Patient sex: M
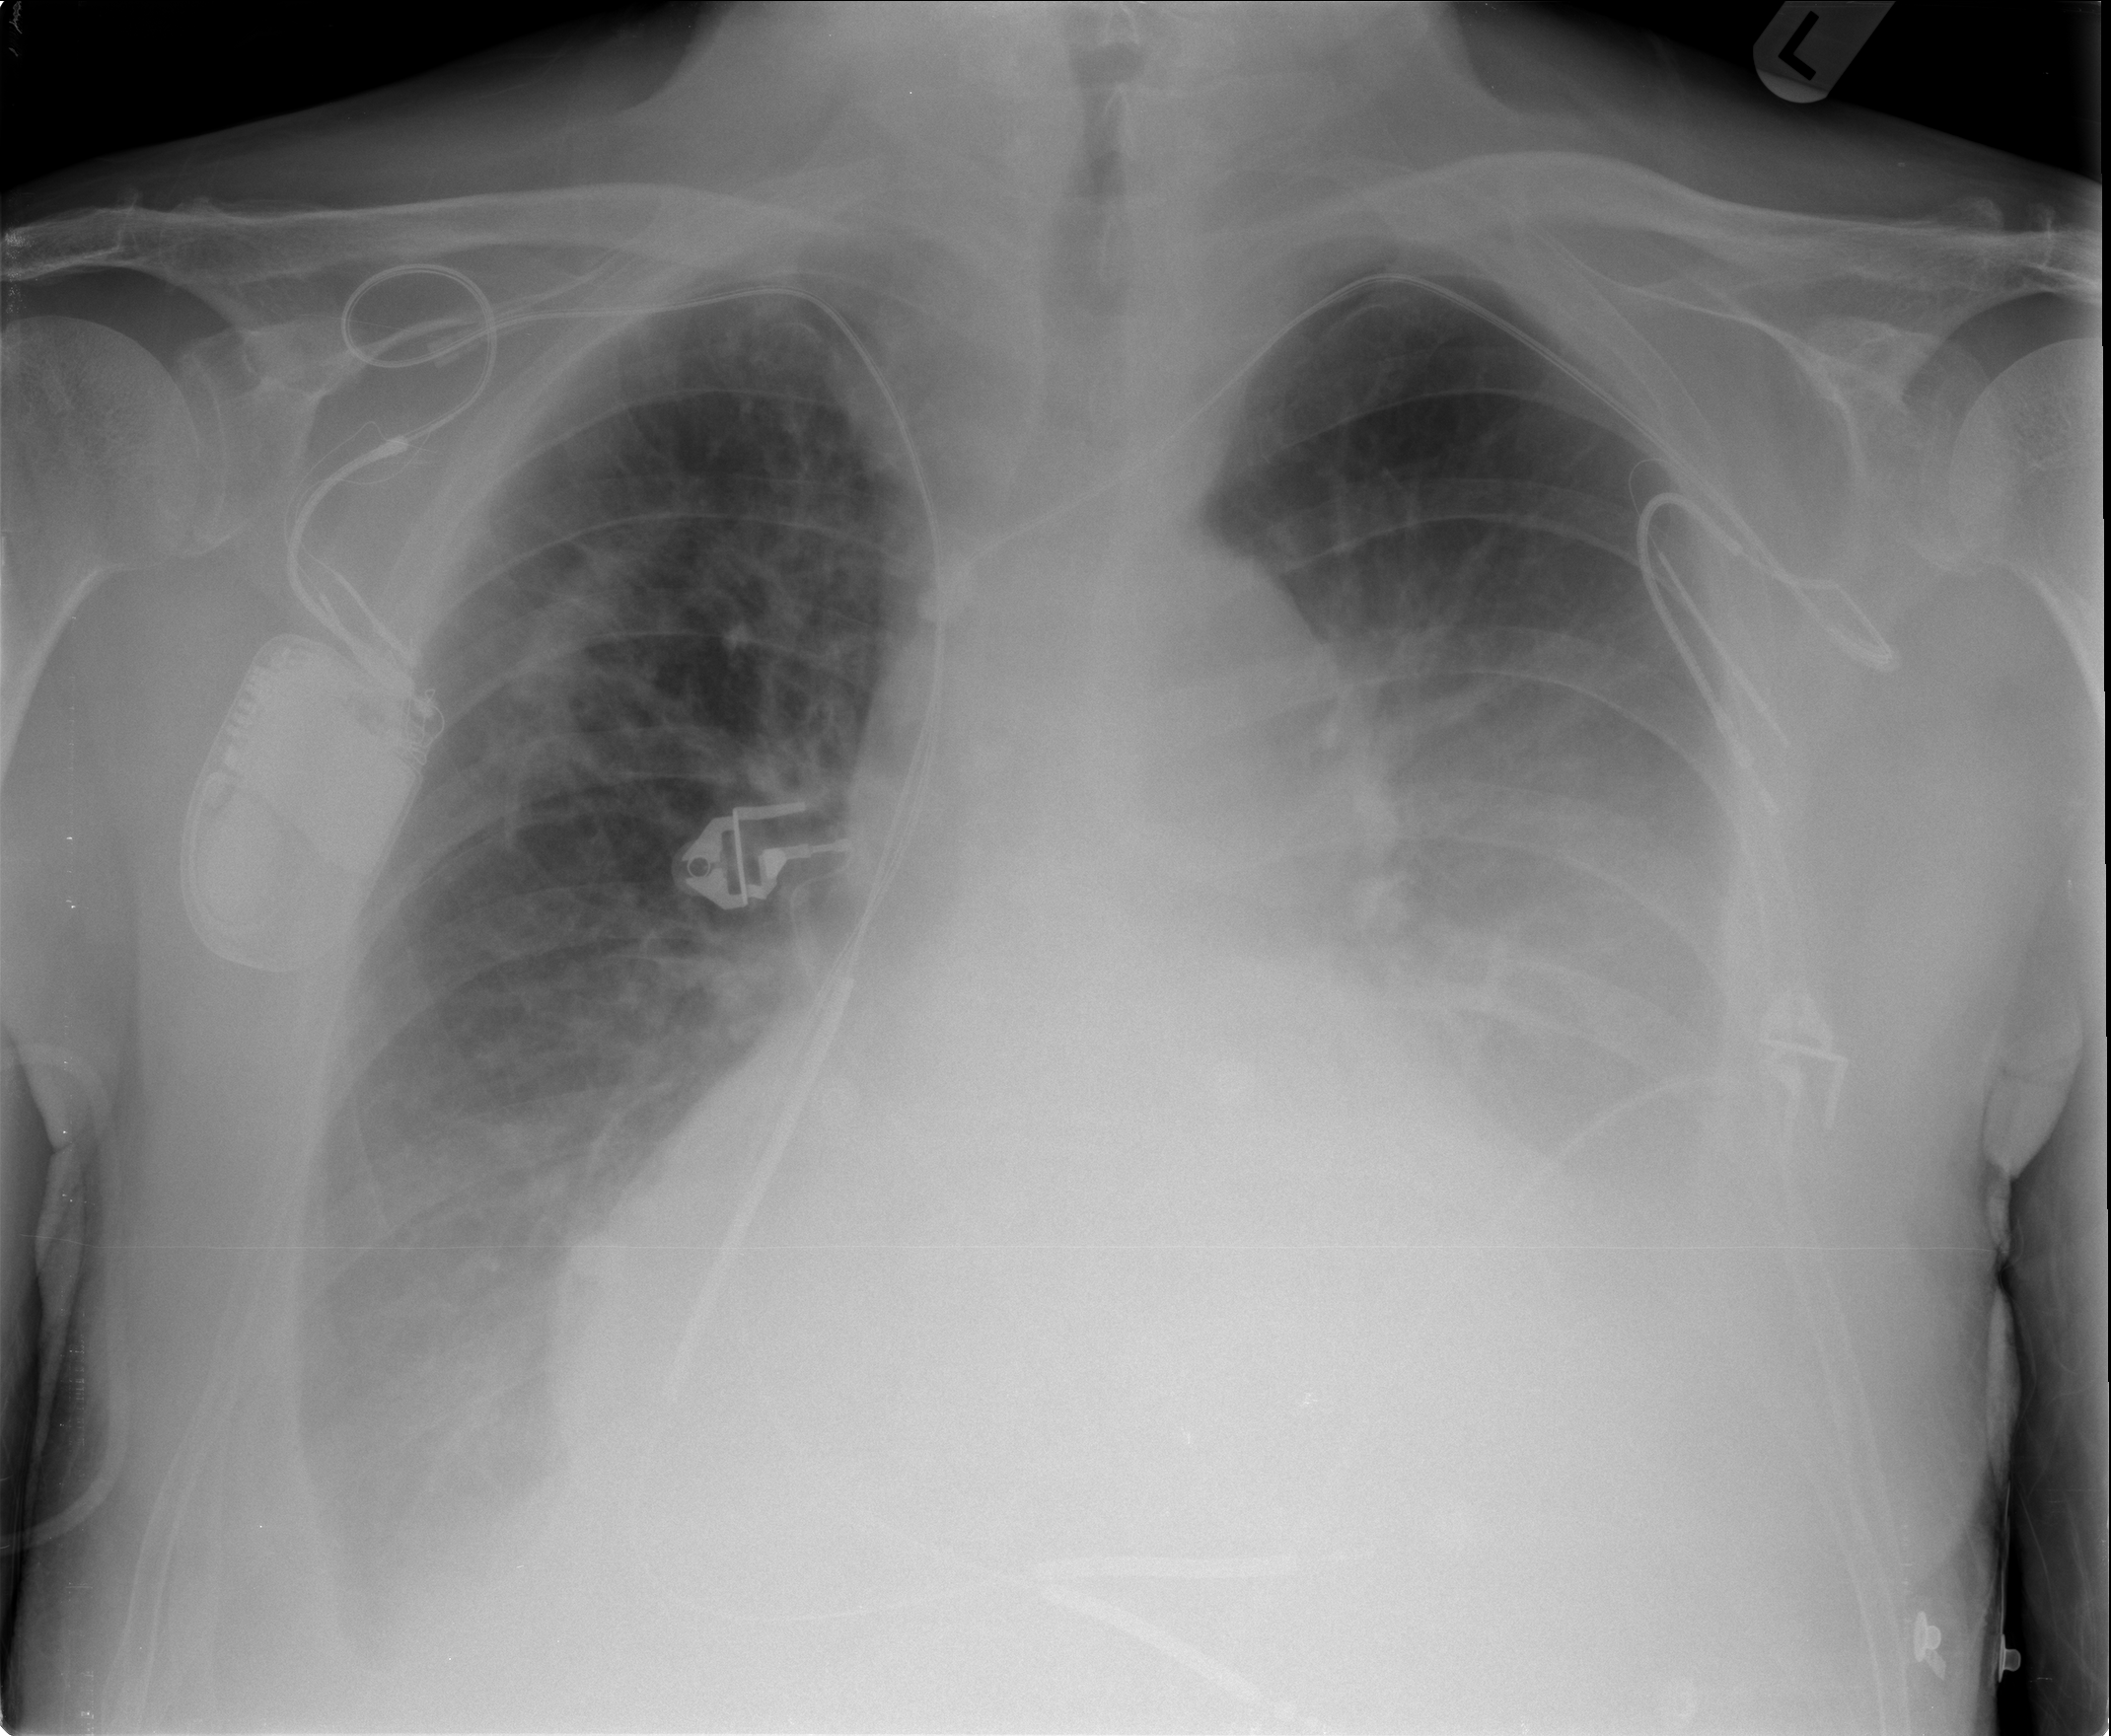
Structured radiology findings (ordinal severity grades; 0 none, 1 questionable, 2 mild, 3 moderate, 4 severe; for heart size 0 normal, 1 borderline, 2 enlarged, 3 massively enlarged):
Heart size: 3
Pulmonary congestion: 2
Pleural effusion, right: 2
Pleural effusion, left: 3
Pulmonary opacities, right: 2
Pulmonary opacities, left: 0
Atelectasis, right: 0
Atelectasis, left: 0